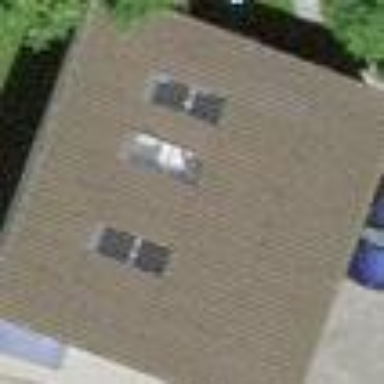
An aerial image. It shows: Garage.